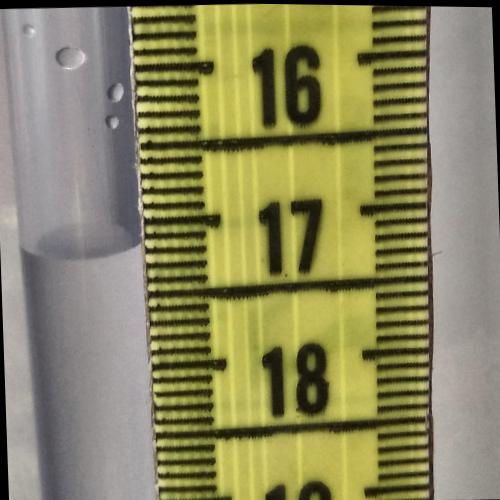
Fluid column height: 17.2 cm